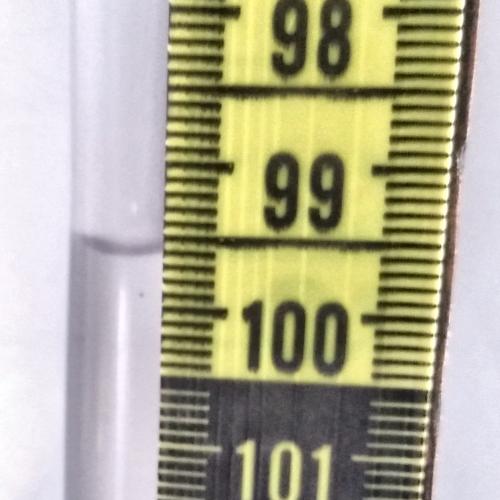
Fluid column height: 99.6 cm